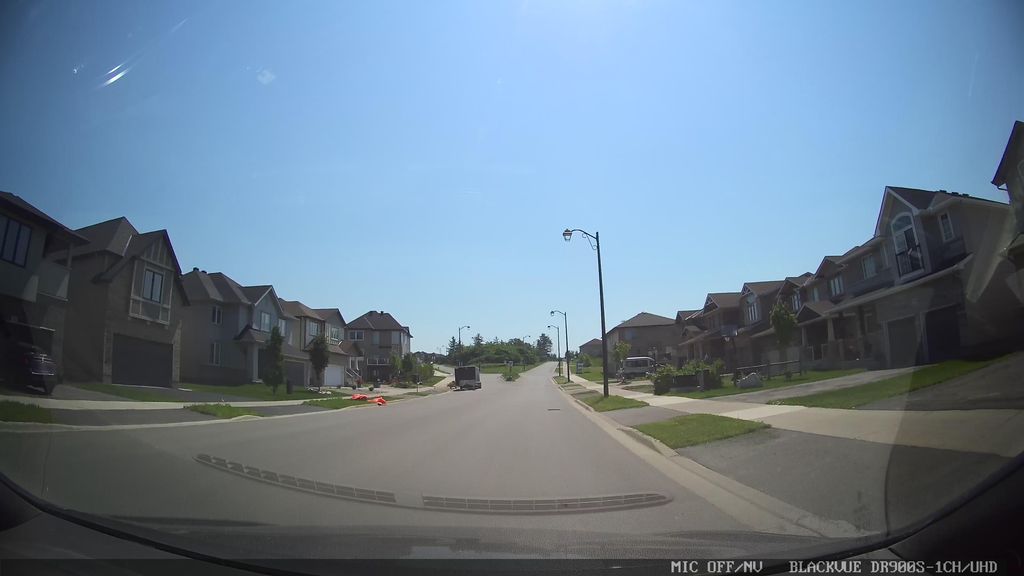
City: ottawa-gatineau